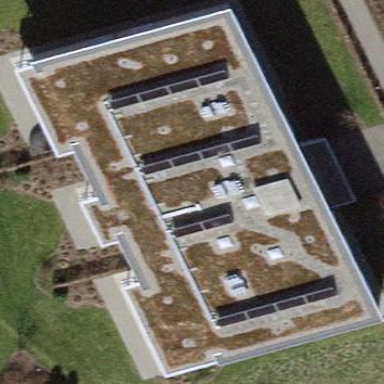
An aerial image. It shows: Flat-roofed apartment building.